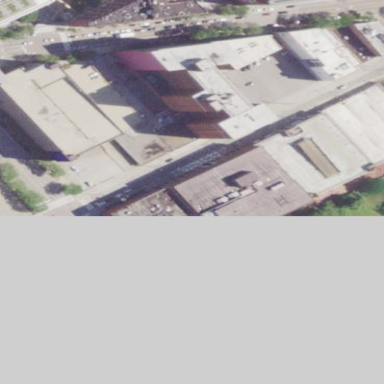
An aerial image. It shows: Commercial building.